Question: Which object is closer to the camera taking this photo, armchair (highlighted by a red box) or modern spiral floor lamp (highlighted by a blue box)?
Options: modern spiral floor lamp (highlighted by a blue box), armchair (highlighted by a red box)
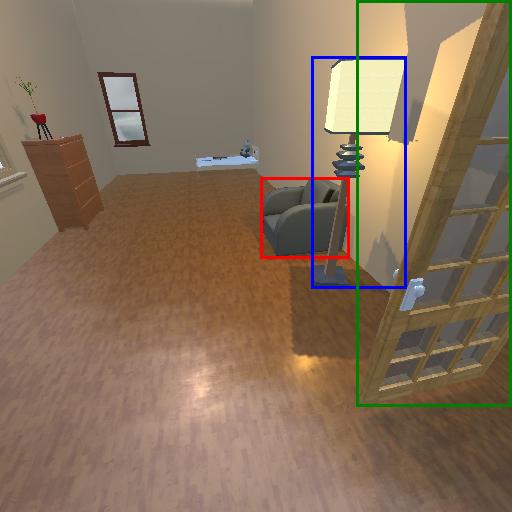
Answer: modern spiral floor lamp (highlighted by a blue box)